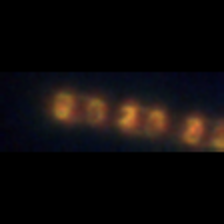
Taxon: Skeletonema
Group: Diatoms